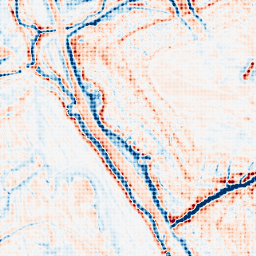
Category: edge_preserving
Decomposition family: bilateral
Decomposition parameters: d: 15
sigma_color: 150
sigma_space: 50
Upsampling method: sinc_blackman
Upsampling parameters: scale: 4
kernel_size: 4
Upsampling scale: 4